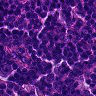
Metastatic tissue present: no